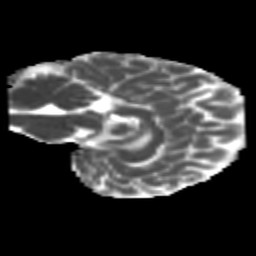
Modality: MD
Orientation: sagittal
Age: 44
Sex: female
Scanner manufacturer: siemens
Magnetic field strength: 3 T
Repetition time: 1.8 s
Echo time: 0.07 s